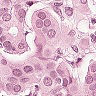
Metastatic tissue present: yes